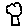
Label: tree